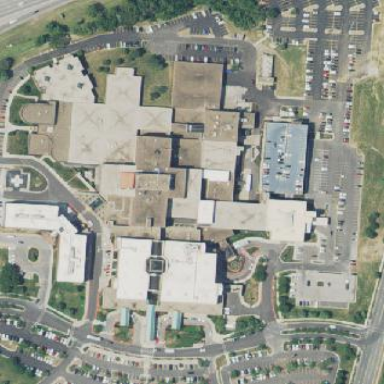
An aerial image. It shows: Healthcare facility identified as hospital.